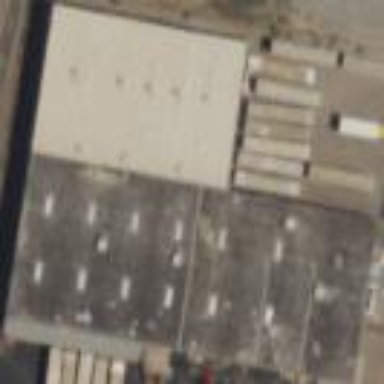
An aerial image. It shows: Warehouse building.